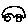
Label: car